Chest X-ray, AP view. Patient: 56 years old, sex M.
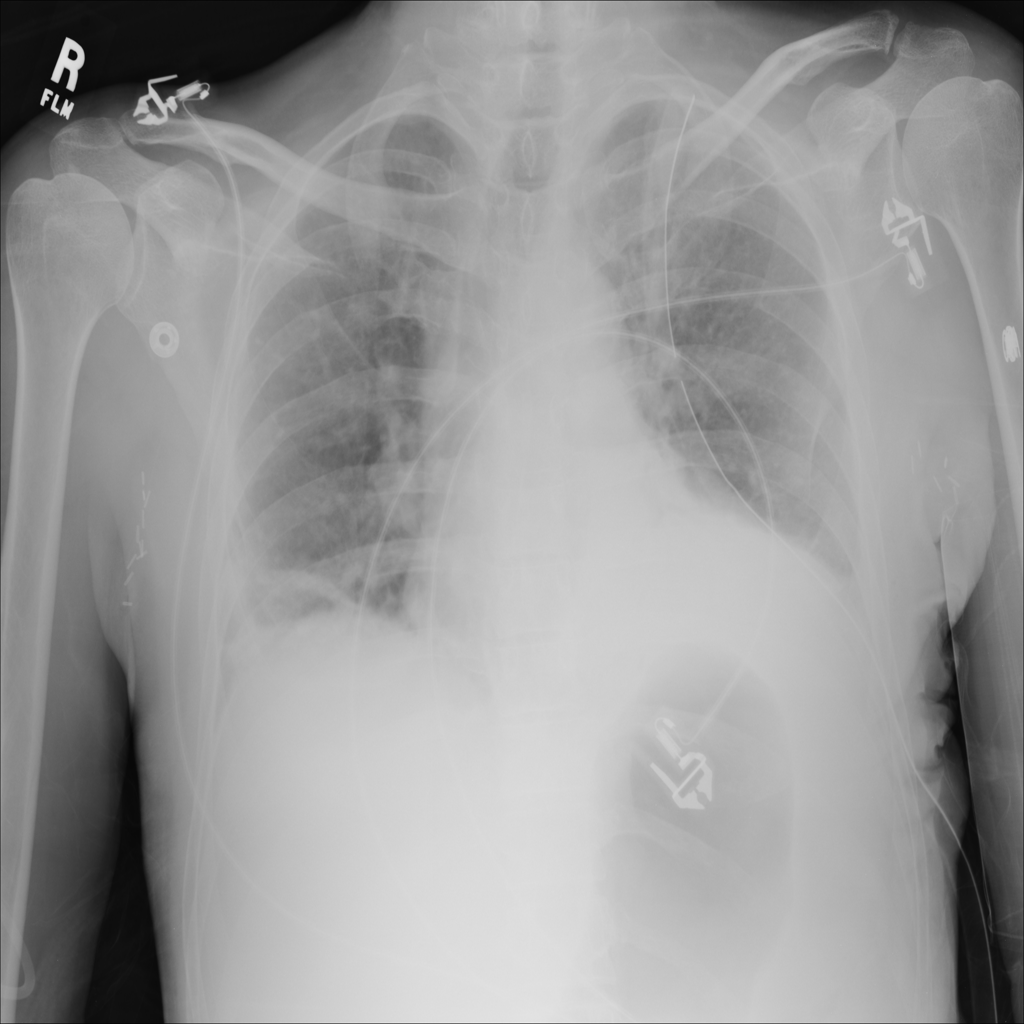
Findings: Atelectasis, Effusion, Infiltration